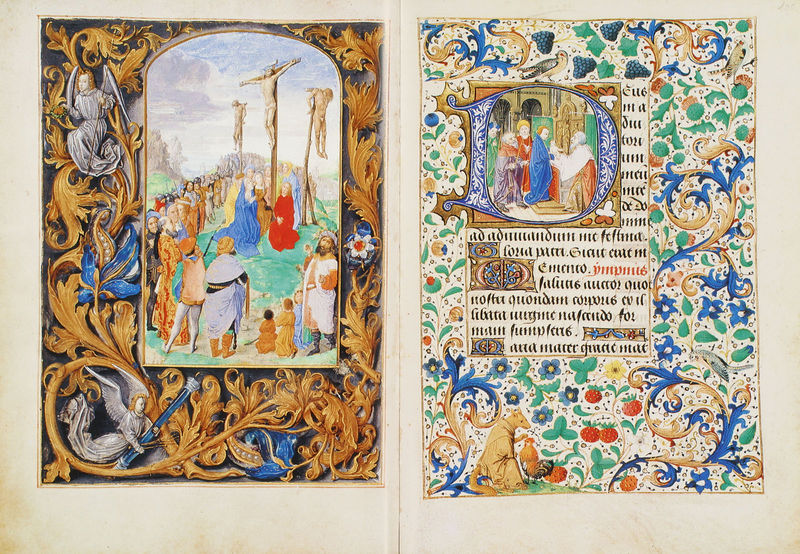
Titel: Stundenbuch der Maria von Burgund
Künstler: Liévin van Lathem
Institution: Wien, Österreichische Nationalbibliothek
Schlagwörter: blau, dunkel, gelb, grün, menschen, bunt, männer, rot, ornament, alt, bibel, tod, tot, bild, gold, pflanze, pflanzen, kinder, engel, früchte, ranken, schrift, zuschauer, farbe, figuren, verzierung, buch, glaube, kreuz, seite, text, initiale, beten, stift, schriftbild, ornamental, jesus, kreuzigung, schreiben, blattwerk, malerie, maria, magdalena, miniatur, handschrift, heilige schrift, got, latein, schirft, buchmalerei, verso, majuskel, golgatha, enel, minuskel, engeö, alte schrift, recto, dah, 3, g, te, st, d, h, f, da, hg, blumenornamente, gd, buchmaleri, arnament, dsa, initial d, fter, hkreuzigung, tg, sas